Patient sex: M
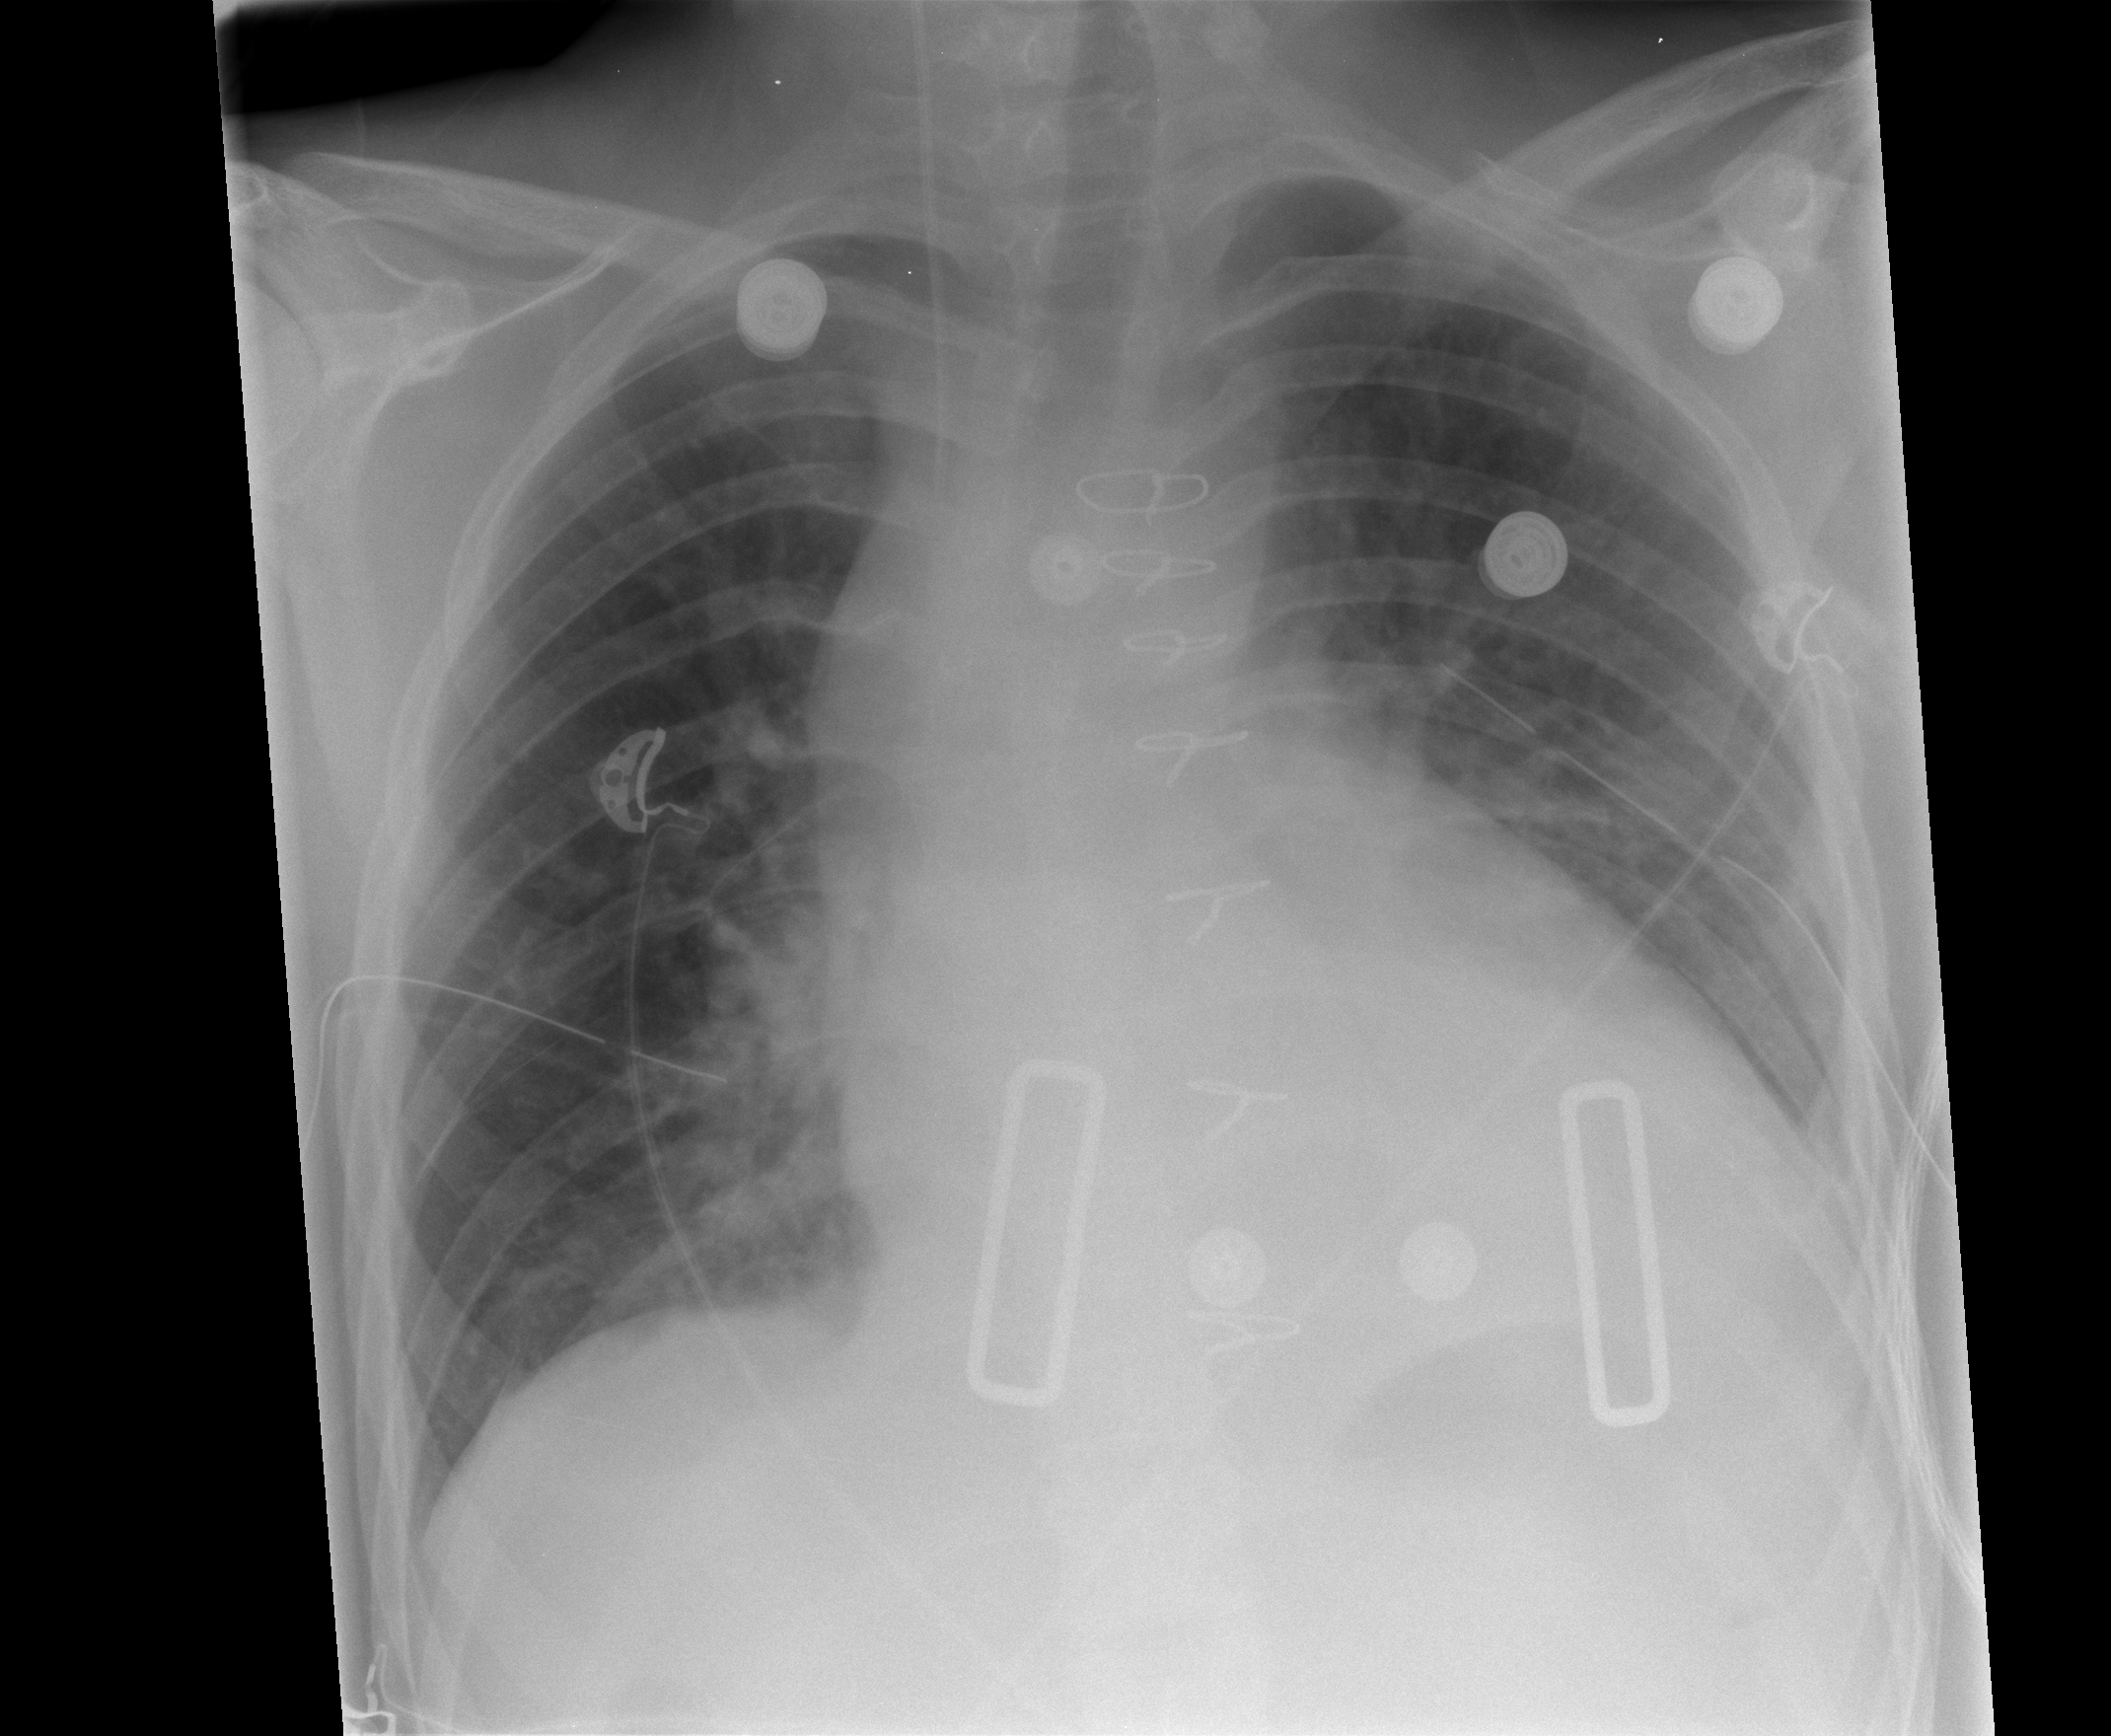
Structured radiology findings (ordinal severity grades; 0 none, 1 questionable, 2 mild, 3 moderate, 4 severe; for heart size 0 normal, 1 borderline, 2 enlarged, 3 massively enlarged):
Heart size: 2
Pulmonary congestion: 2
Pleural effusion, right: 0
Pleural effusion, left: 2
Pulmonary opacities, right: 2
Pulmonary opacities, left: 0
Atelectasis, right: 2
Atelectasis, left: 2